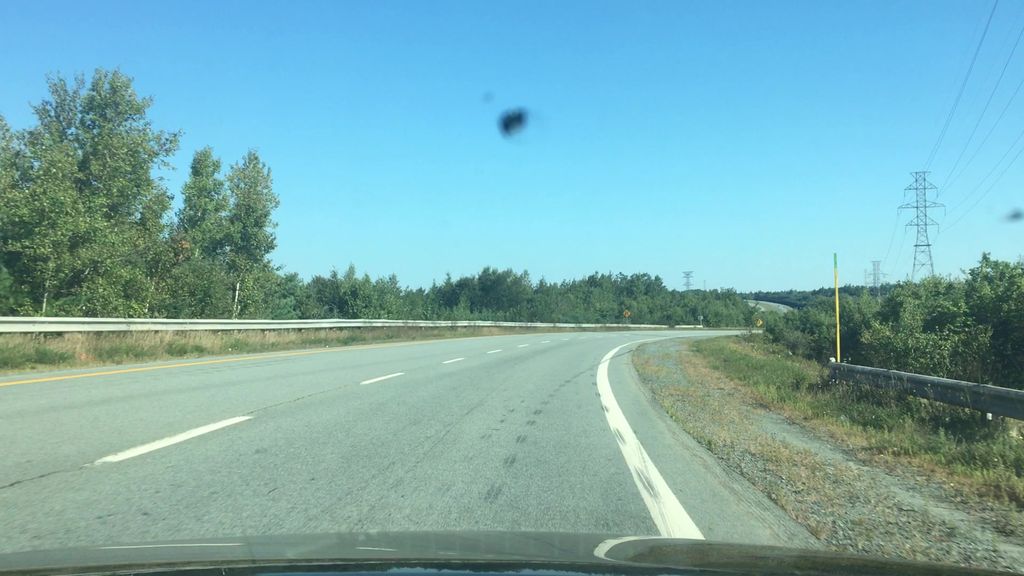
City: halifax